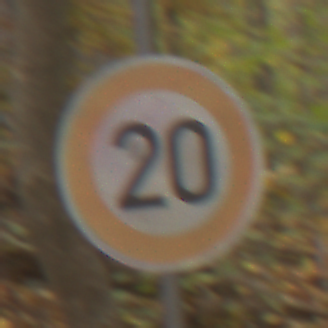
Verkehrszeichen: Geschwindigkeit20
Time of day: MorningAfternoon
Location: Outdoor (Nature)
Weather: Overcast
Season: Autumn
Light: Natural